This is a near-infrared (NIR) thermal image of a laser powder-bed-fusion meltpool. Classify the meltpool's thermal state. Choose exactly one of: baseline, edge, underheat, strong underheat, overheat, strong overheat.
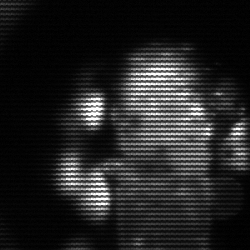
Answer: strong underheat